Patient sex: M
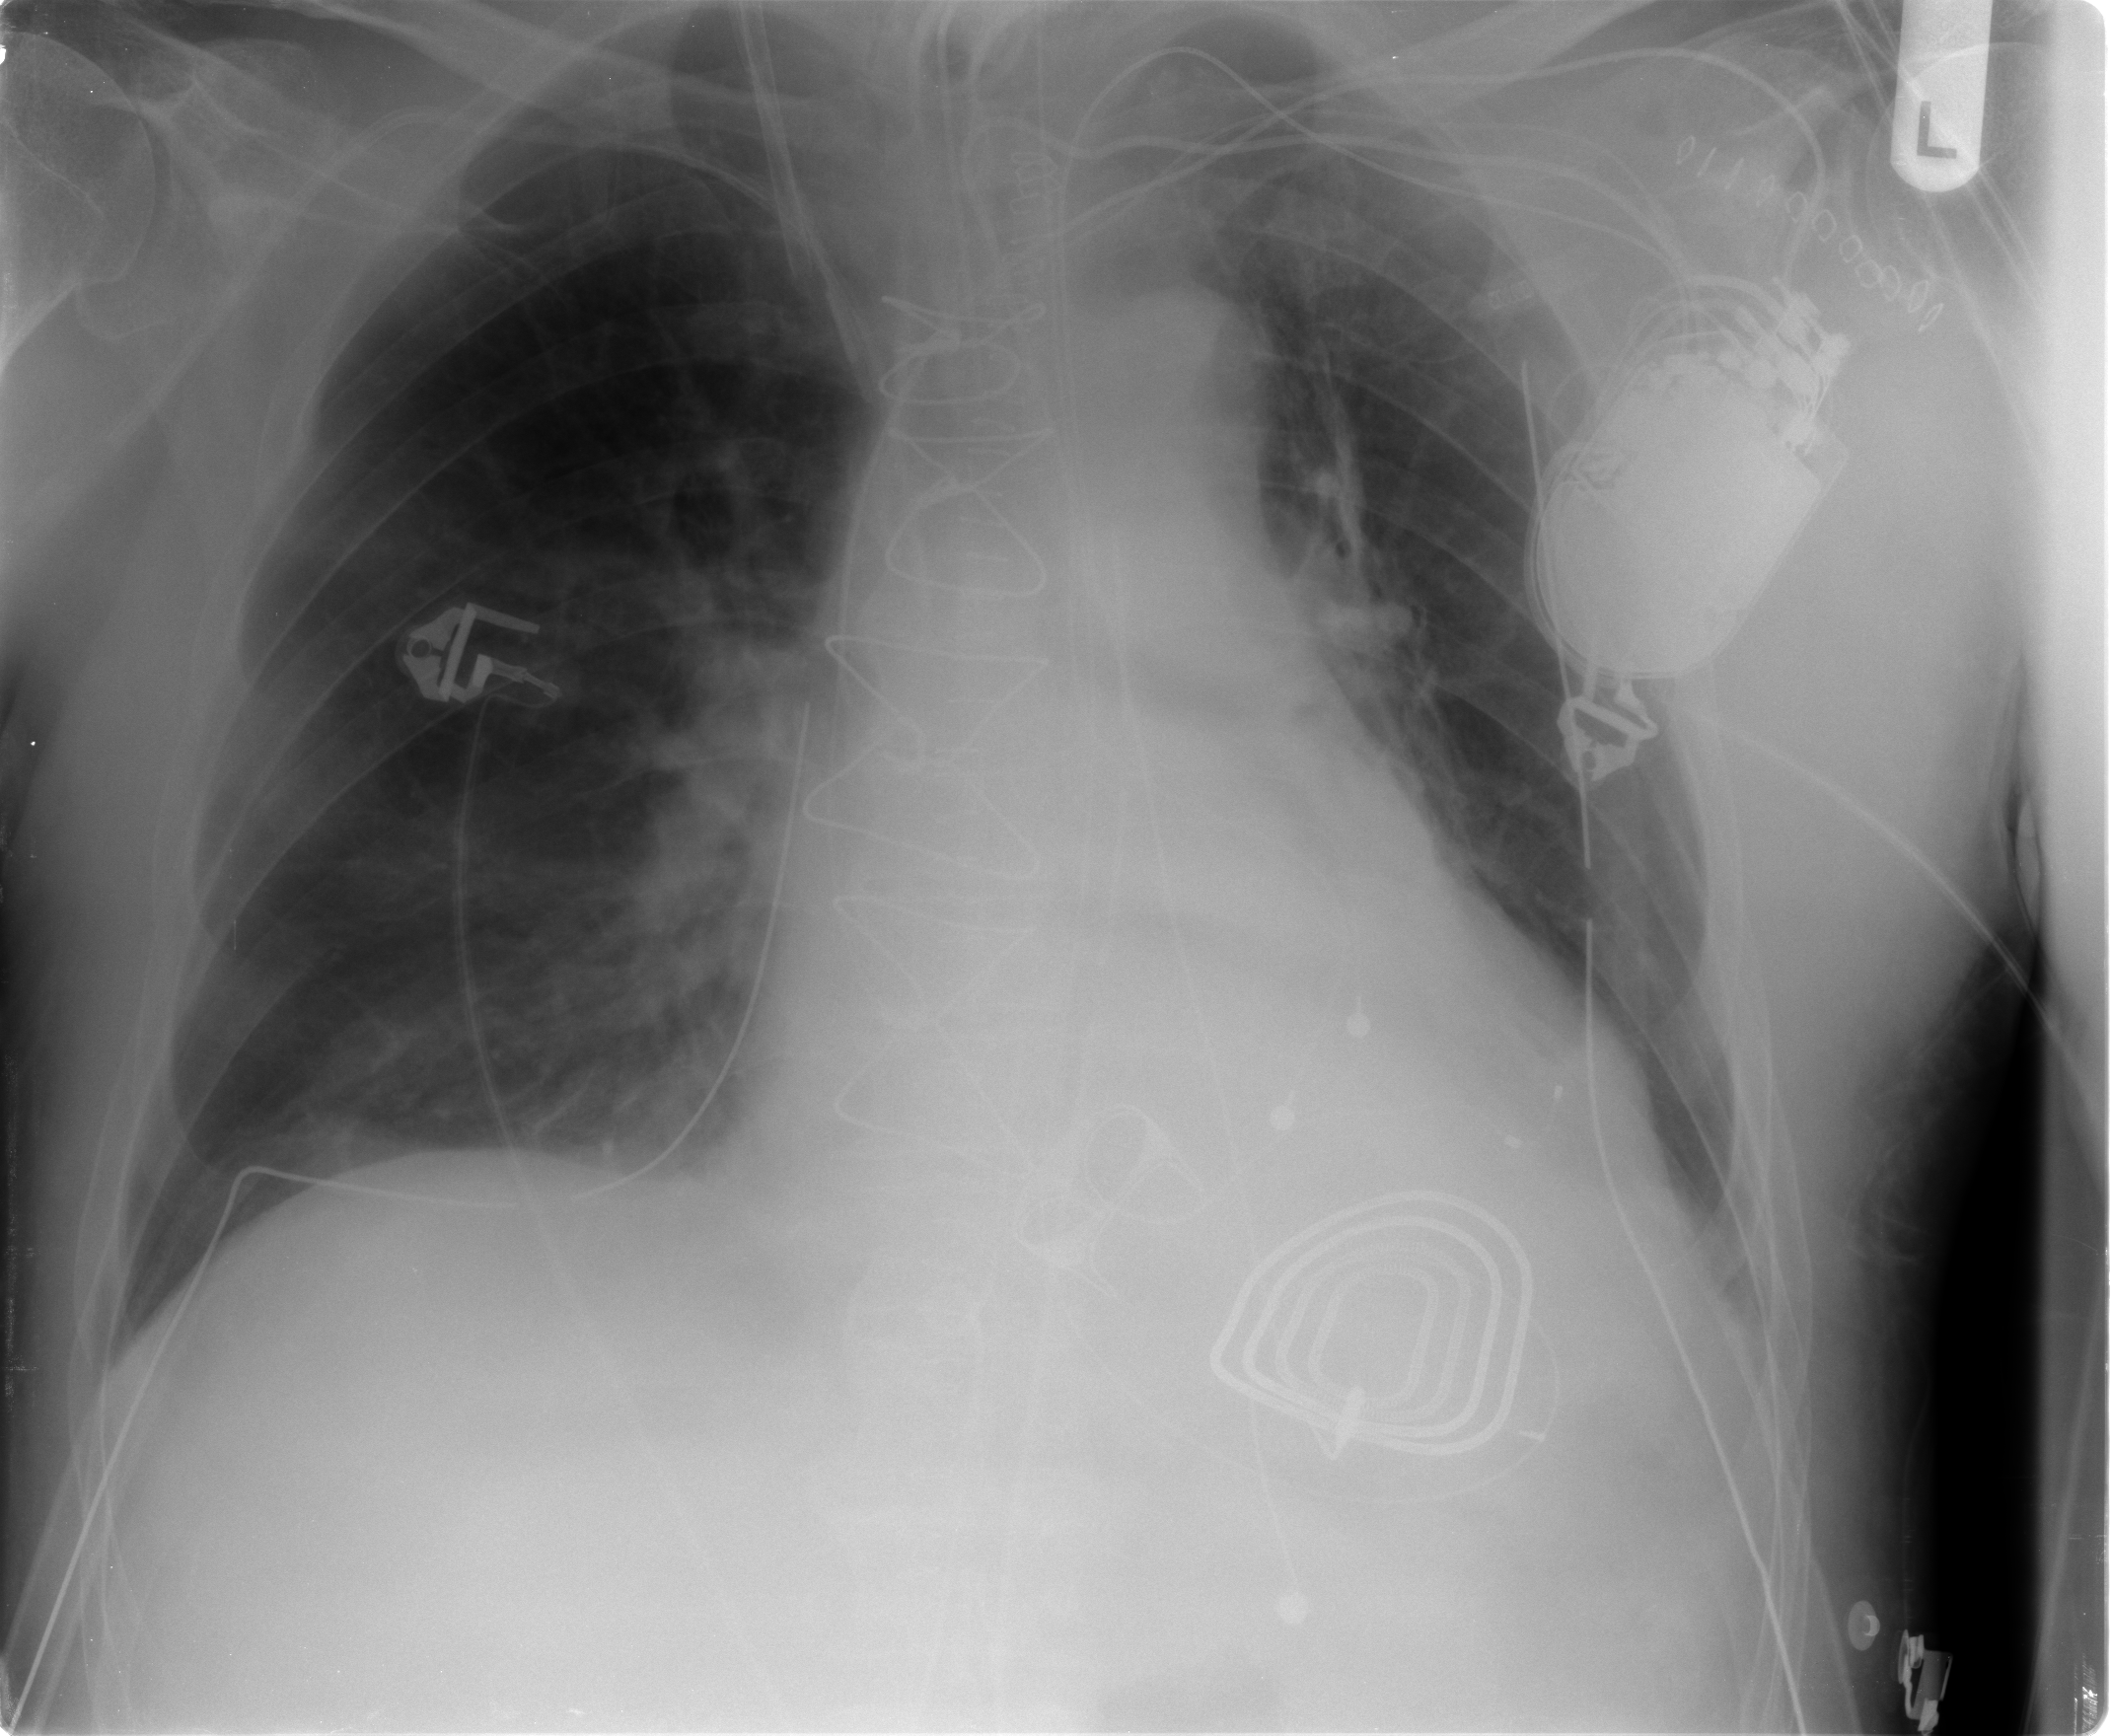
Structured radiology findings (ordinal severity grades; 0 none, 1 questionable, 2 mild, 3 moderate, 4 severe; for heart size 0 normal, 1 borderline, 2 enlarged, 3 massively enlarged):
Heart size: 2
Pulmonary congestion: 2
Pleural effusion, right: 0
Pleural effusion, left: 0
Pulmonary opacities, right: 0
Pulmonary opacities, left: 0
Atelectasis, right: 2
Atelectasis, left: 2